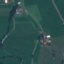
Label: Pasture